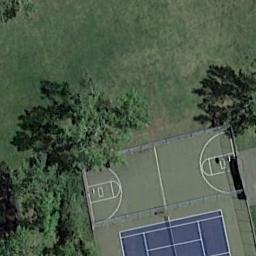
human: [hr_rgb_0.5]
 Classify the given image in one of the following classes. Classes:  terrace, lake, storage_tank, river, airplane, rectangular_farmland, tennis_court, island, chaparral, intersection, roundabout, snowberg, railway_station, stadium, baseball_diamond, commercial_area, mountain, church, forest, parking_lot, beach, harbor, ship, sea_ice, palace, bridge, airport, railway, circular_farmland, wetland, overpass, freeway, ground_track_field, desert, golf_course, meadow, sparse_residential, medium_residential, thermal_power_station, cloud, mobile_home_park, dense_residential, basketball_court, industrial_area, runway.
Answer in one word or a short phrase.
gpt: basketball_court